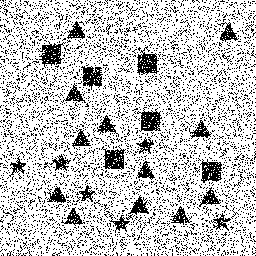
Squares: 6
Triangles: 12
Stars: 6
Total shapes: 24